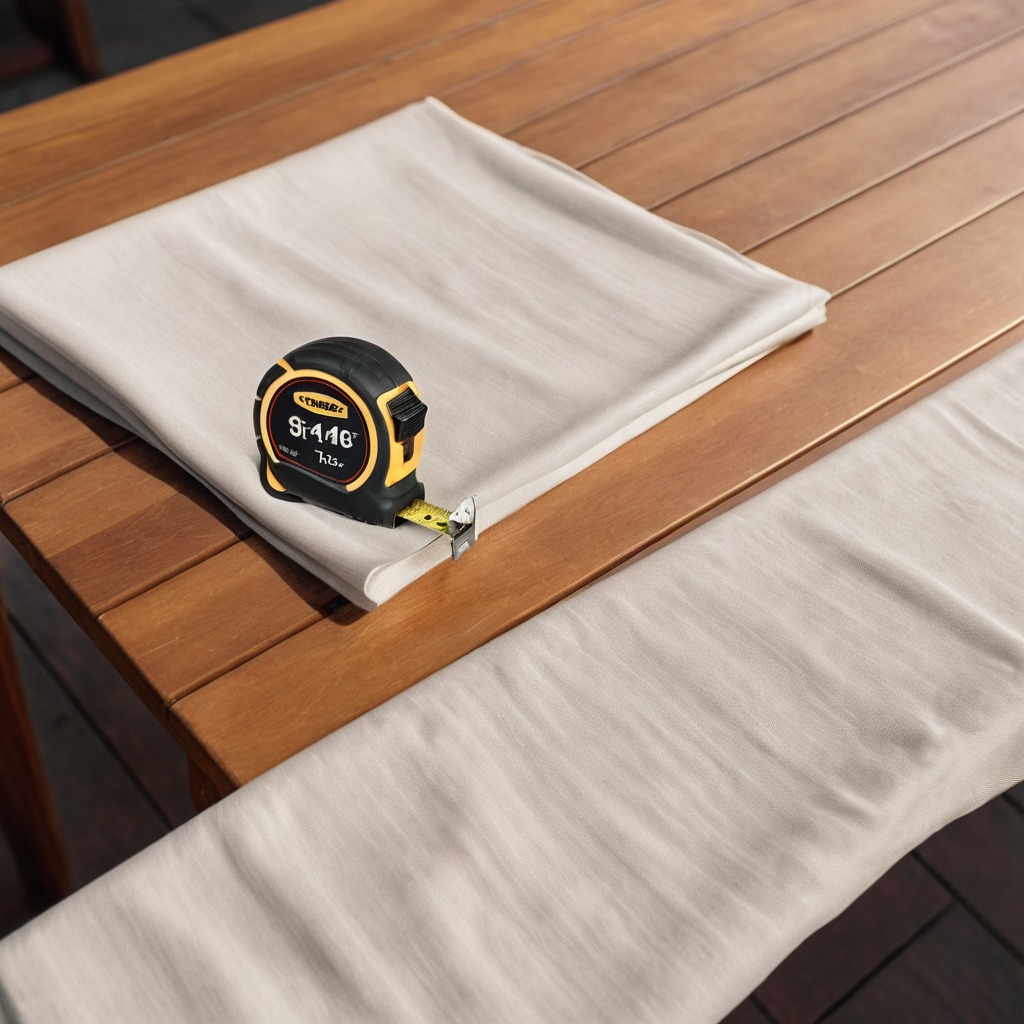
A measuring tape lies on the wooden table.